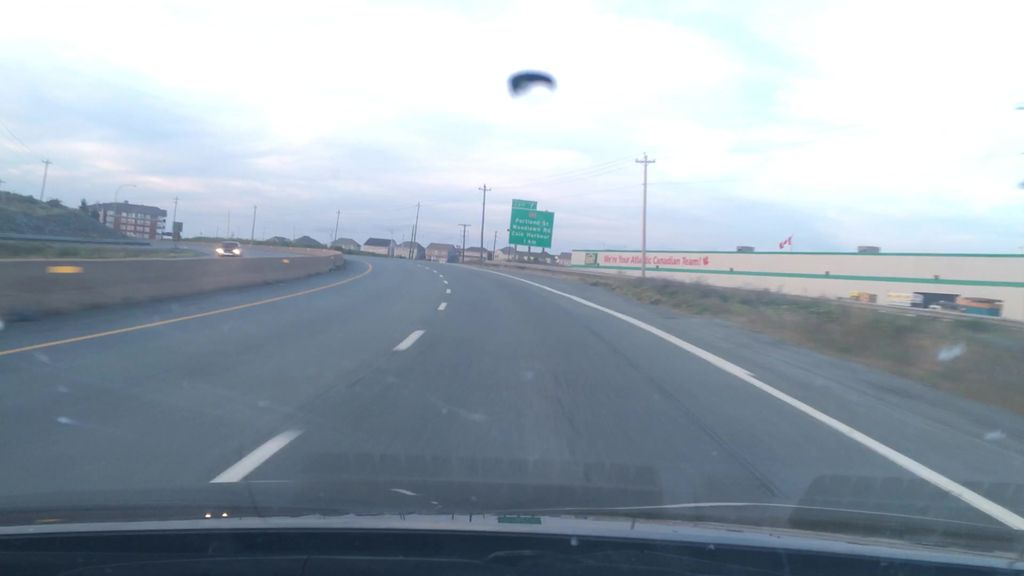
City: halifax